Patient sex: M
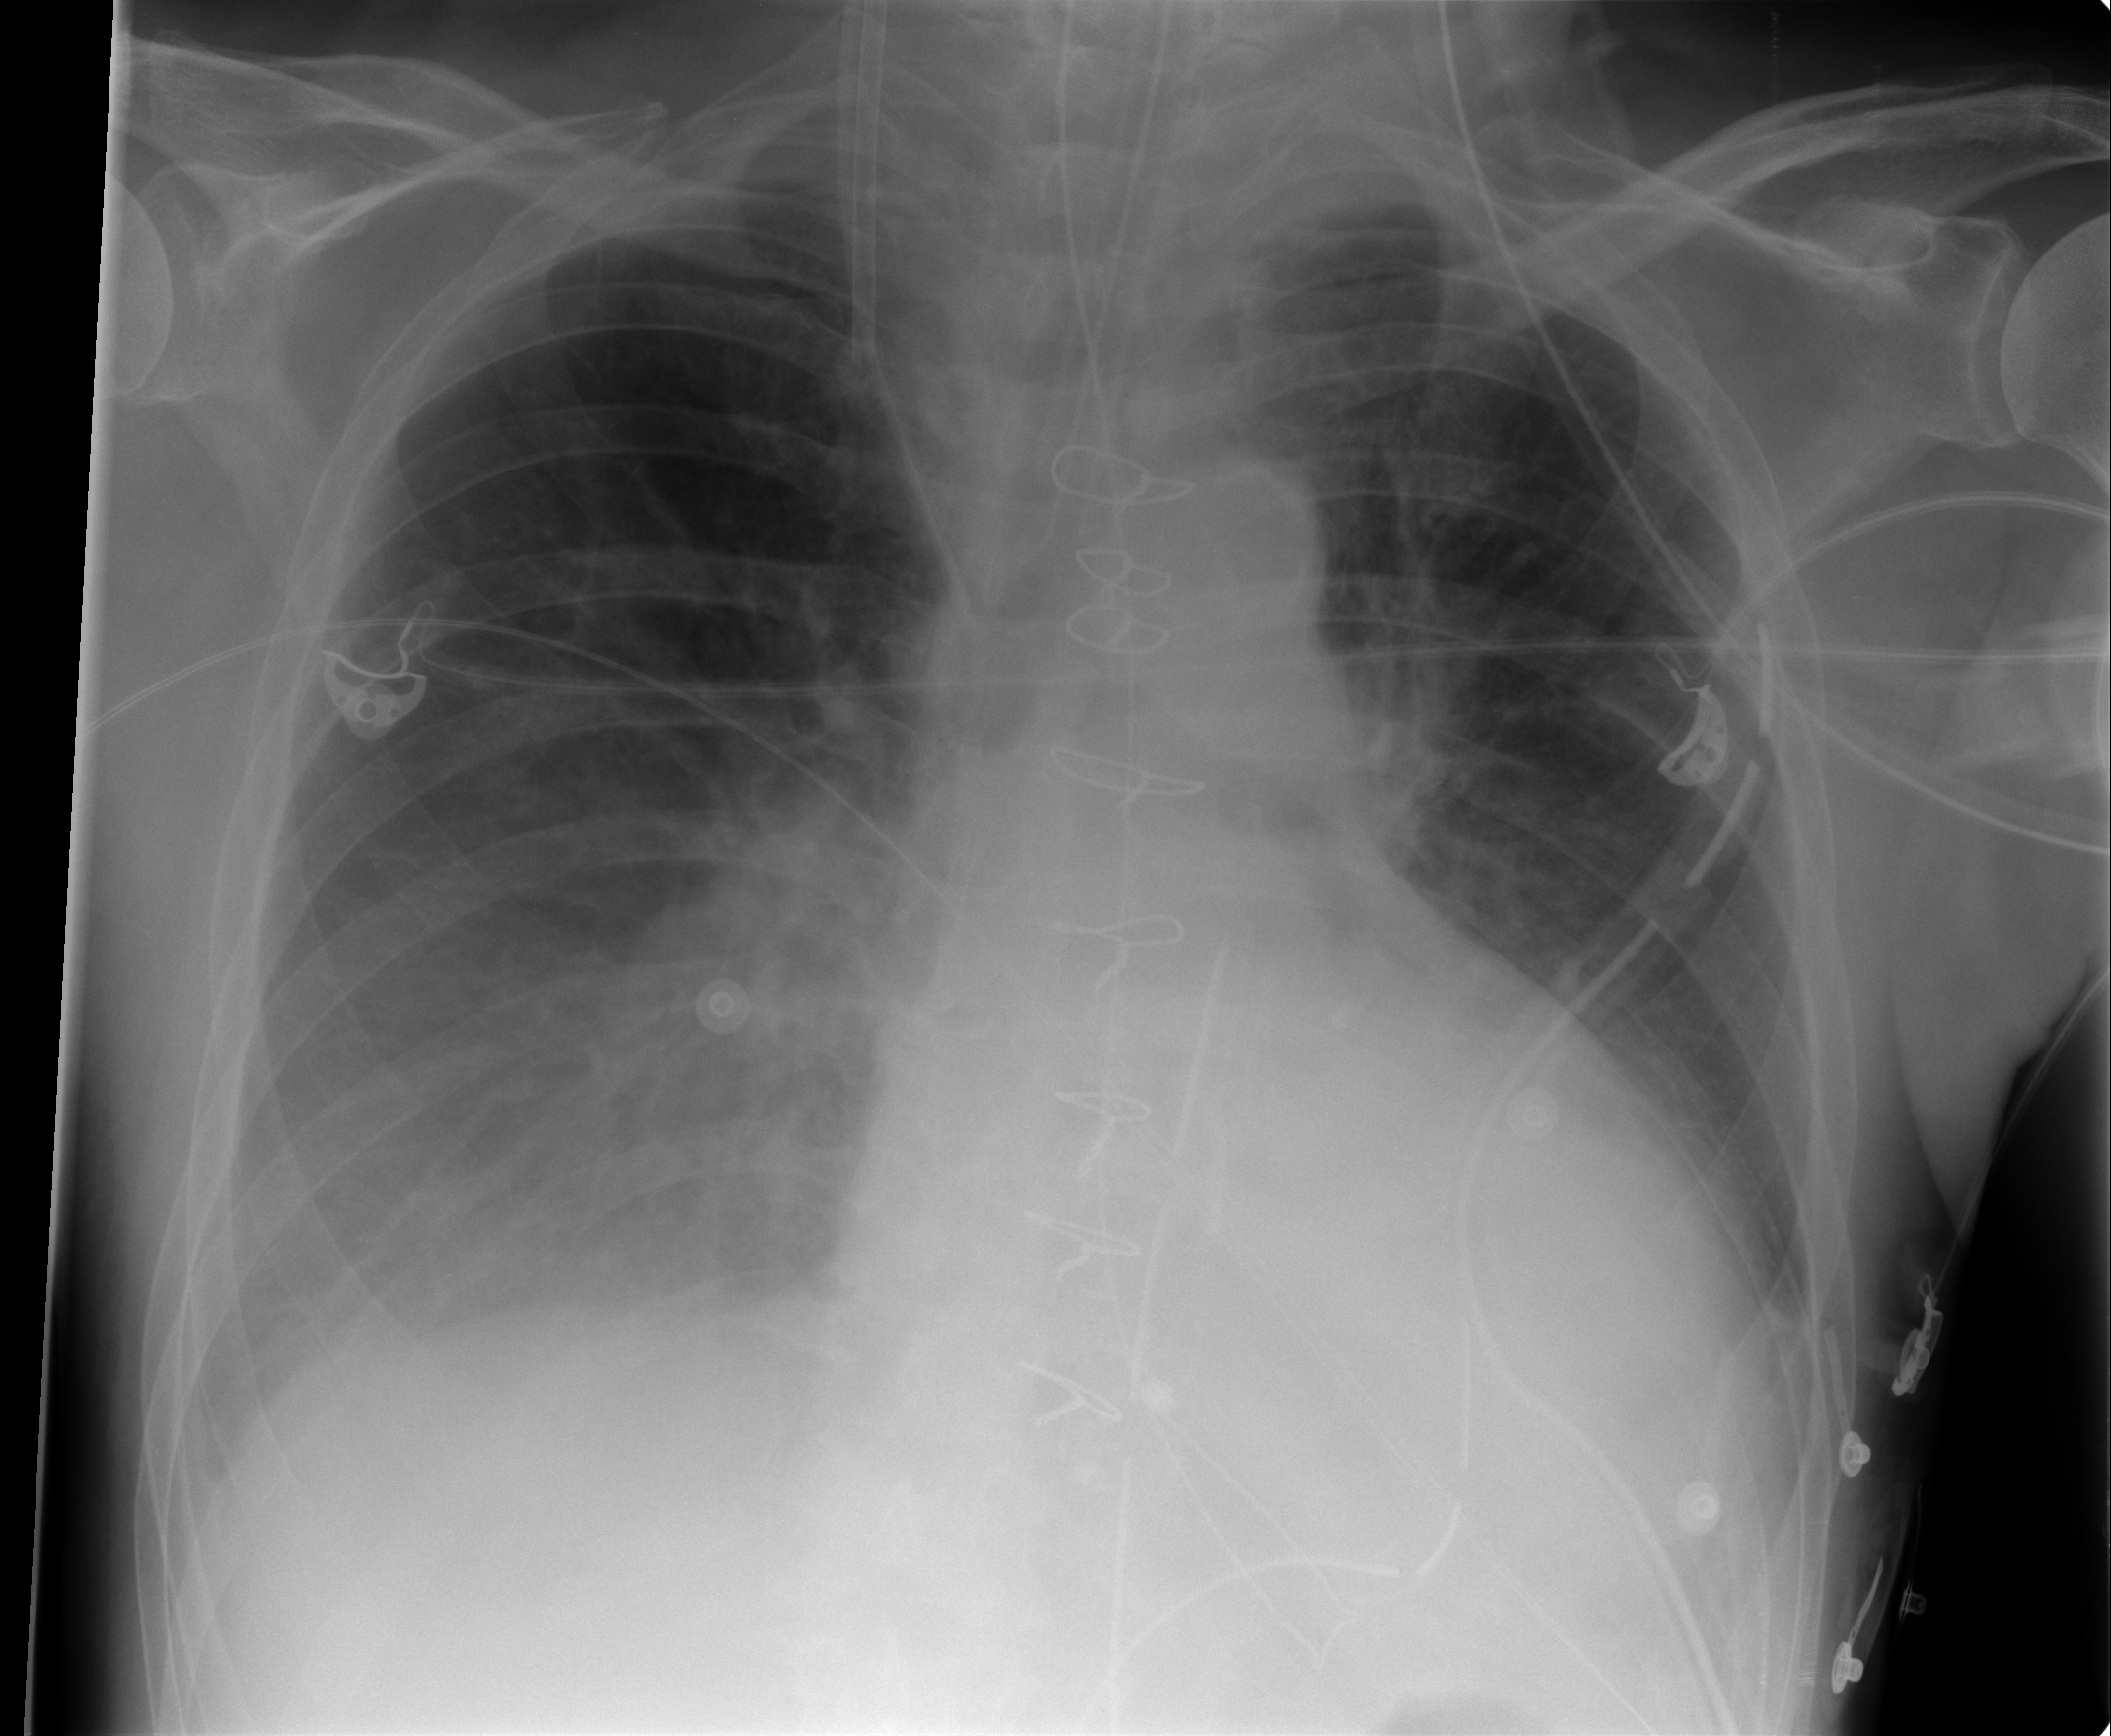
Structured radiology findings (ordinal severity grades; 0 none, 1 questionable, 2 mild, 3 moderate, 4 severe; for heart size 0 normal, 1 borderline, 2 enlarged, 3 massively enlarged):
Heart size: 0
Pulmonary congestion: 0
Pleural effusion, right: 2
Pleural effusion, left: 2
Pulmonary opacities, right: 0
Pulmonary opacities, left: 0
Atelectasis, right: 2
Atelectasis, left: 2